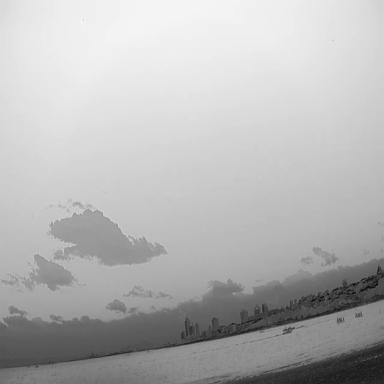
There are four objects shown in the infrared image, including a canoe, and three bulk_carriers.